Aerial crown-view tile of a tropical tree (Barro Colorado Island, Panama), acquired 20250512:
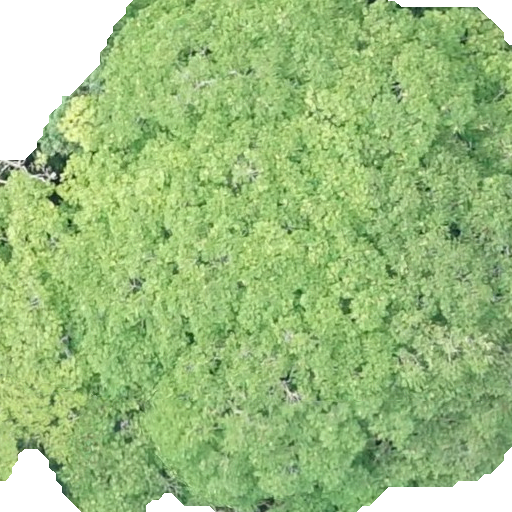
Species: Dipteryx oleifera
GBIF accepted scientific name: Dipteryx oleifera
Crown area: 441.472 m²